Question: Hello i am having 'groupbox' which contain 'panel', in that panel i have added multiple images dynamically, i want to select and deselect that image thumbnails as per requirement, so please help me out my groupbox looks like as .
how can i select or deselect multiple images from this...
'''
private void AddFacesToPictureBoxes(List<PictureBox> pictureBoxes)
{
foreach (var pic in pictureBoxes)
this.pnlFacetbox.Controls.Add(pic);
this.gbFacets.Controls.Clear();
this.gbFacets.Controls.Add(pnlFacetbox);
}
'''
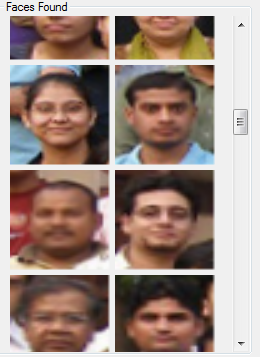
Answer: Winform datagrid has inbuilt feature of checkbox column,image column and in addition it can be easy scrollable.I hope it exactly your looking for